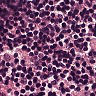
Metastatic tissue present: no